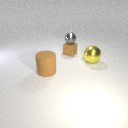
small brown rubber cube behind large yellow metal sphere